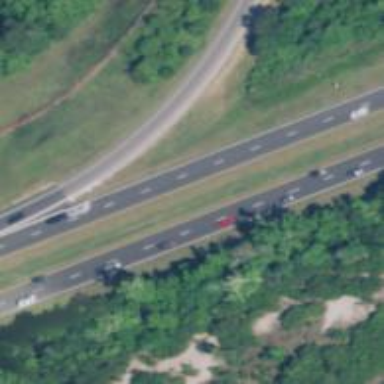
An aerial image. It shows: Trunk link highway.